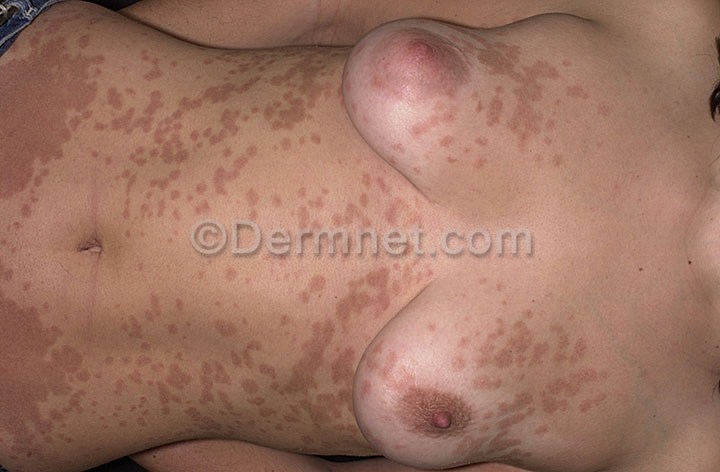
Disease: Psoriasis pictures Lichen Planus and related diseases